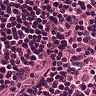
Metastatic tissue present: no